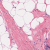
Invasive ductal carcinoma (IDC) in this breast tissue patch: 0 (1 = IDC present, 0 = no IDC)